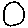
Label: circle